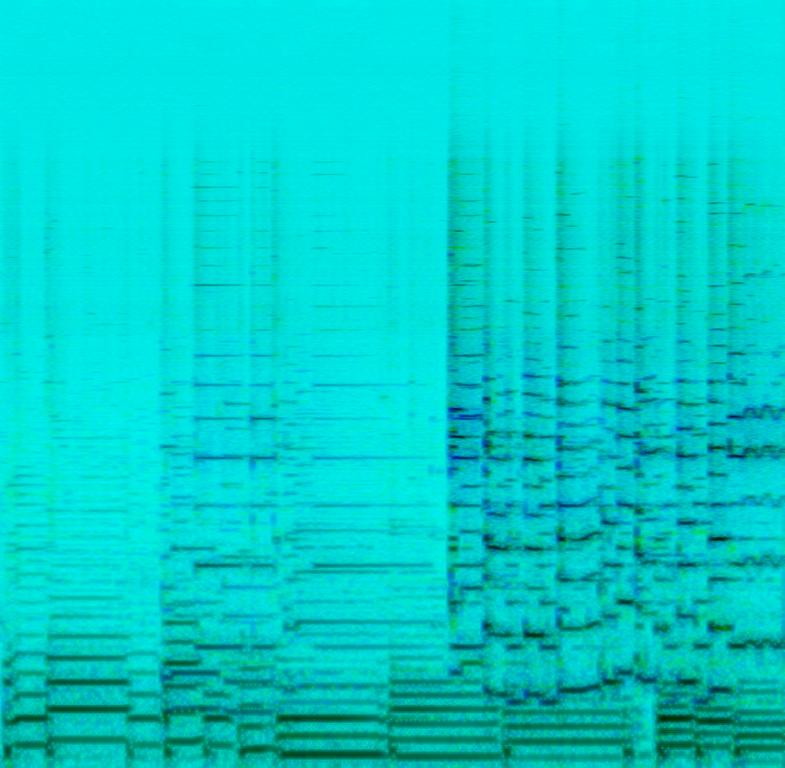
This music is instrumental , the tempo is slow with an electric guitar lead and a strong bass guitar accompaniment. The music is assertive and emphatic but sounds sad, melancholic,nostalgic, romantic , wistful and sentimental. This music is Blues Harmony.